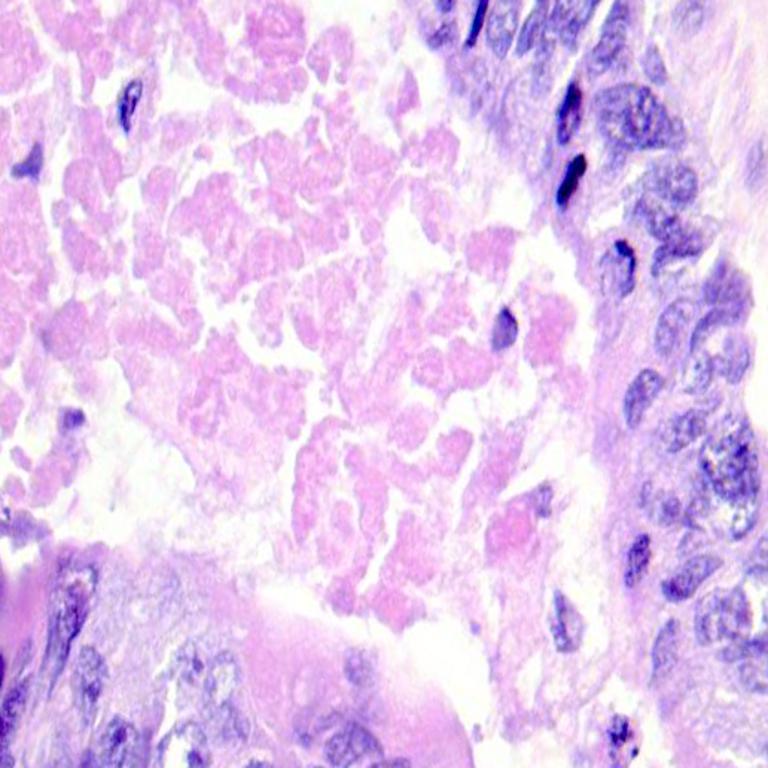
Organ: colon
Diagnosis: adenocarcinomas